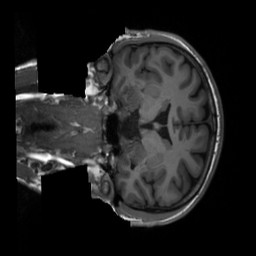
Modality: T1w
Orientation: coronal
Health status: healthy
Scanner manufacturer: siemens
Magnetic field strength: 3 T
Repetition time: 2.3 s
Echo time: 0.00207 s